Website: home-depot
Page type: receipt
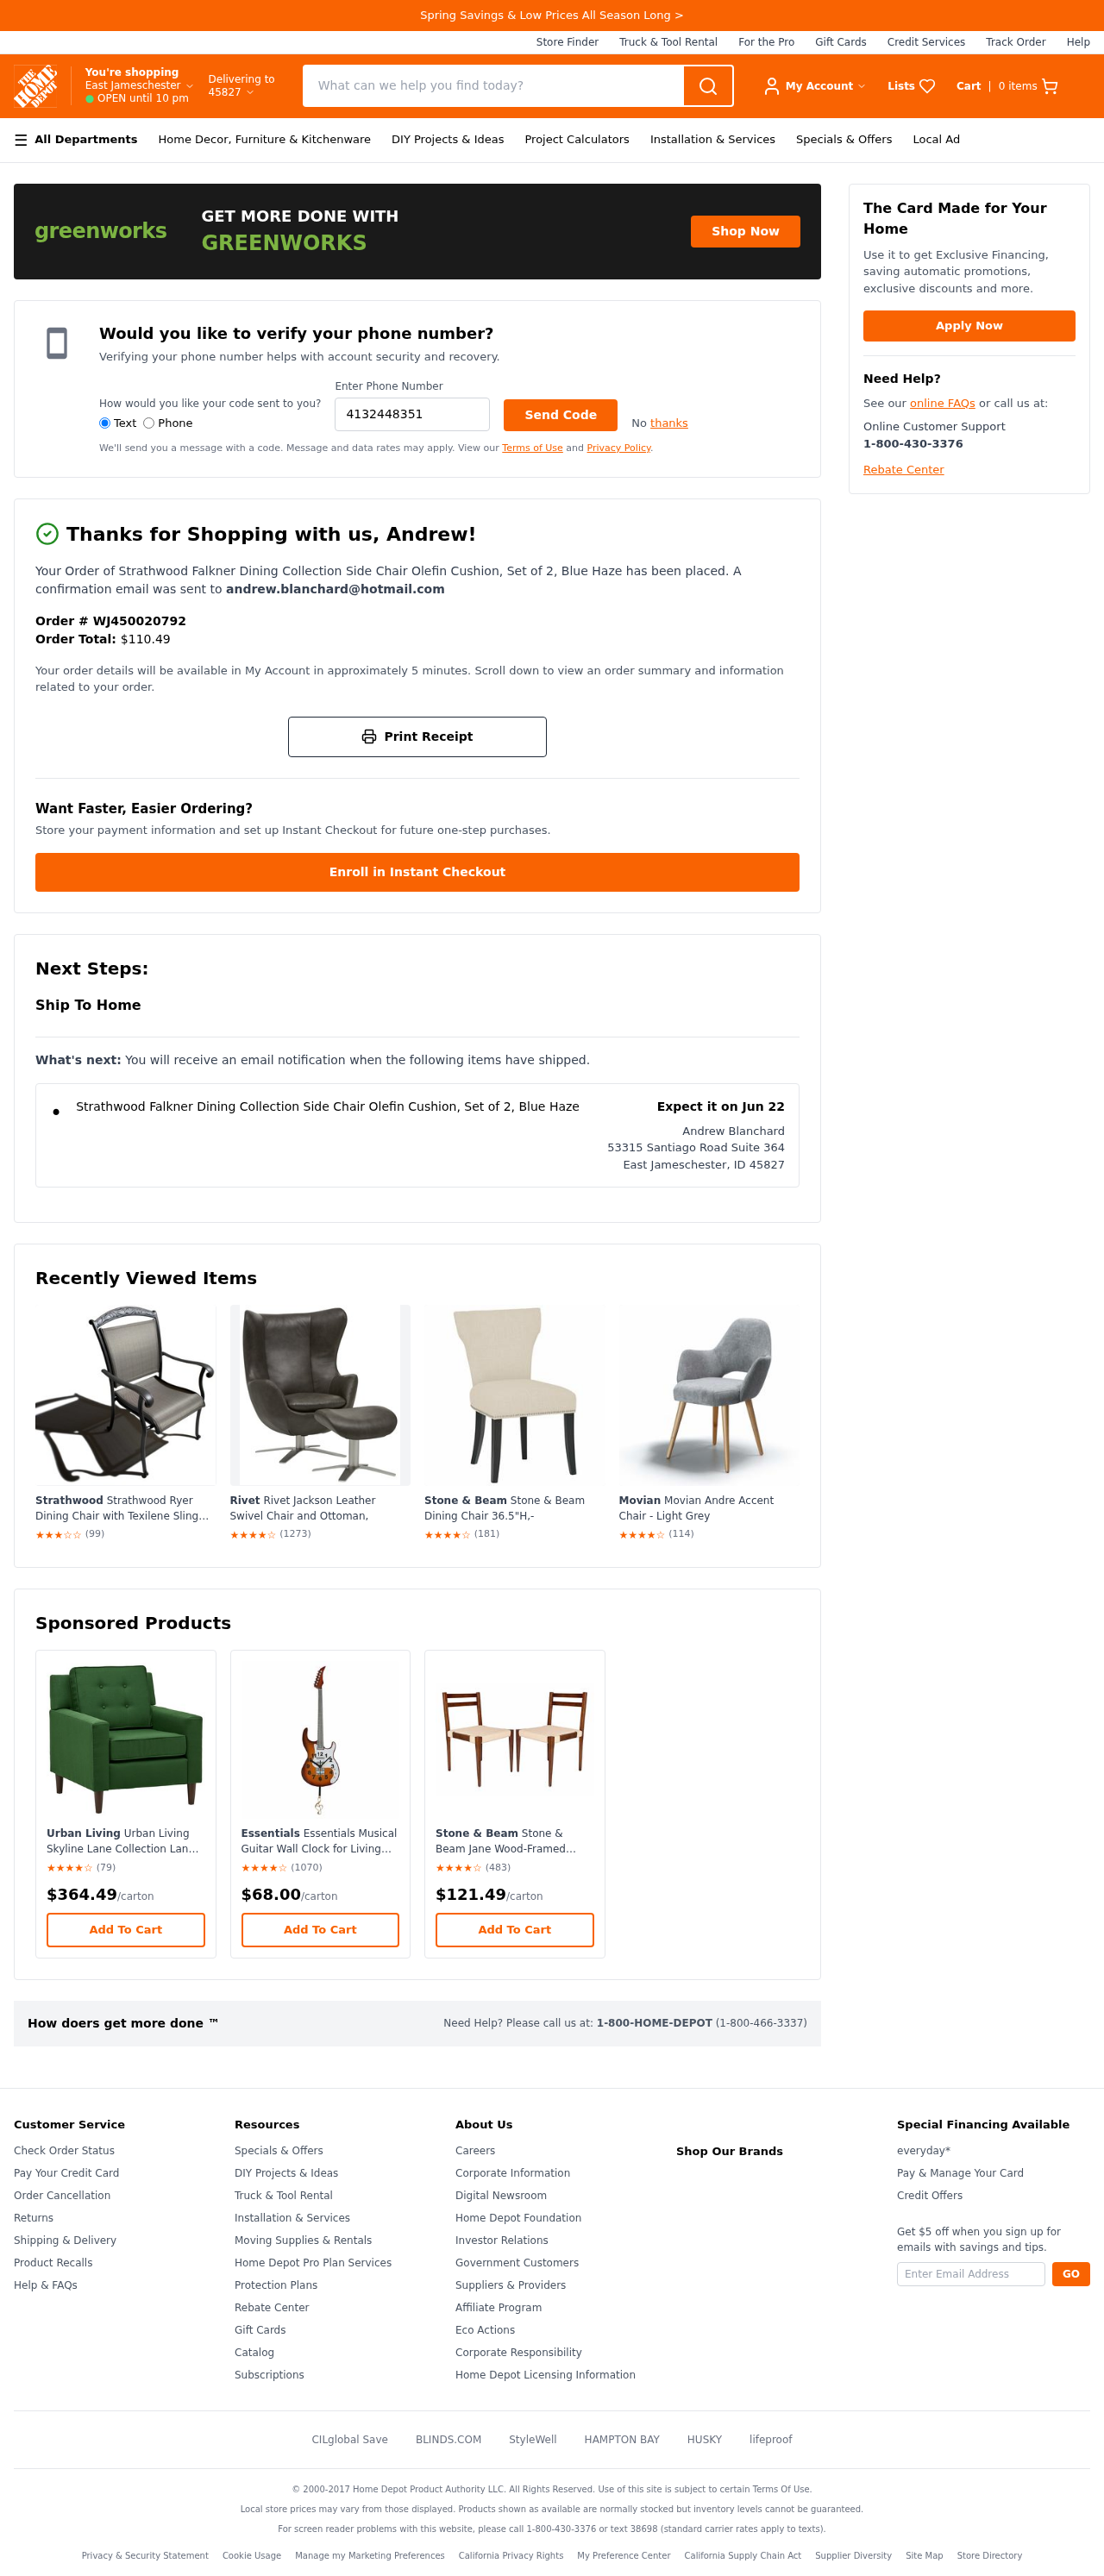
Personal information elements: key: PII_CITY
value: East Jameschester
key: PII_CITY_STATE_ZIP
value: East Jameschester, ID 45827
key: PII_EMAIL
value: andrew.blanchard@hotmail.com
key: PII_FIRSTNAME
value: Andrew
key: PII_FULLNAME
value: Andrew Blanchard
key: PII_PHONE
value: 4132448351
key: PII_POSTCODE
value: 45827
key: PII_STREET
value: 53315 Santiago Road Suite 364
Product elements: key: PRODUCT1_NAME
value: Strathwood Falkner Dining Collection Side Chair Olefin Cushion, Set of 2, Blue Haze
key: PRODUCT2_NAME
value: Strathwood Strathwood Ryer Dining Chair with Texilene Sling Back, Set of 2
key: PRODUCT2_BRAND
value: Strathwood
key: PRODUCT2_RATING
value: ★★★☆☆
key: PRODUCT2_NUM_RATINGS
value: (99)
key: PRODUCT3_NAME
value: Rivet Rivet Jackson Leather Swivel Chair and Ottoman,
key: PRODUCT3_BRAND
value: Rivet
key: PRODUCT3_RATING
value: ★★★★☆
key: PRODUCT3_NUM_RATINGS
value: (1273)
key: PRODUCT4_NAME
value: Stone & Beam Stone & Beam Dining Chair 36.5"H,-
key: PRODUCT4_BRAND
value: Stone & Beam
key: PRODUCT4_RATING
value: ★★★★☆
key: PRODUCT4_NUM_RATINGS
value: (181)
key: PRODUCT5_NAME
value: Movian Movian Andre Accent Chair - Light Grey
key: PRODUCT5_BRAND
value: Movian
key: PRODUCT5_RATING
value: ★★★★☆
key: PRODUCT5_NUM_RATINGS
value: (114)
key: PRODUCT6_NAME
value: Urban Living Urban Living Skyline Lane Collection Lane Collection Living Room Chair Living Room Chair Klein Emera
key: PRODUCT6_BRAND
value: Urban Living
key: PRODUCT6_RATING
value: ★★★★☆
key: PRODUCT6_NUM_RATINGS
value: (79)
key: PRODUCT6_PRICE
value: $364.49
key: PRODUCT7_NAME
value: Essentials Essentials Musical Guitar Wall Clock for Living Room Dining Room Home Office
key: PRODUCT7_BRAND
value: Essentials
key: PRODUCT7_RATING
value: ★★★★☆
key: PRODUCT7_NUM_RATINGS
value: (1070)
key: PRODUCT7_PRICE
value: $68.00
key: PRODUCT8_NAME
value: Stone & Beam Stone & Beam Jane Wood-Framed Classic Woven Dining Chair, 34" H, Set of 2, Brown
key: PRODUCT8_BRAND
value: Stone & Beam
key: PRODUCT8_RATING
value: ★★★★☆
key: PRODUCT8_NUM_RATINGS
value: (483)
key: PRODUCT8_PRICE
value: $121.49
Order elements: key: ORDER_NUM_ITEMS
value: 0
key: ORDER_ID
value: WJ450020792
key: ORDER_TOTAL
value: $110.49
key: ORDER_DELIVERY_DATE
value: Expect it on Jun 22